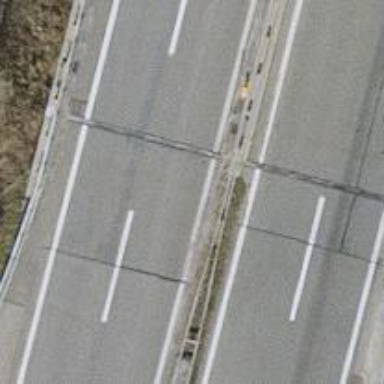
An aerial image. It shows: Motorway bridge.